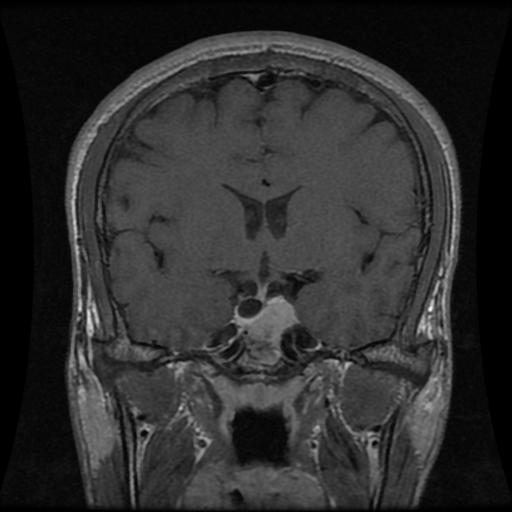
Label: pituitary